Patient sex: M
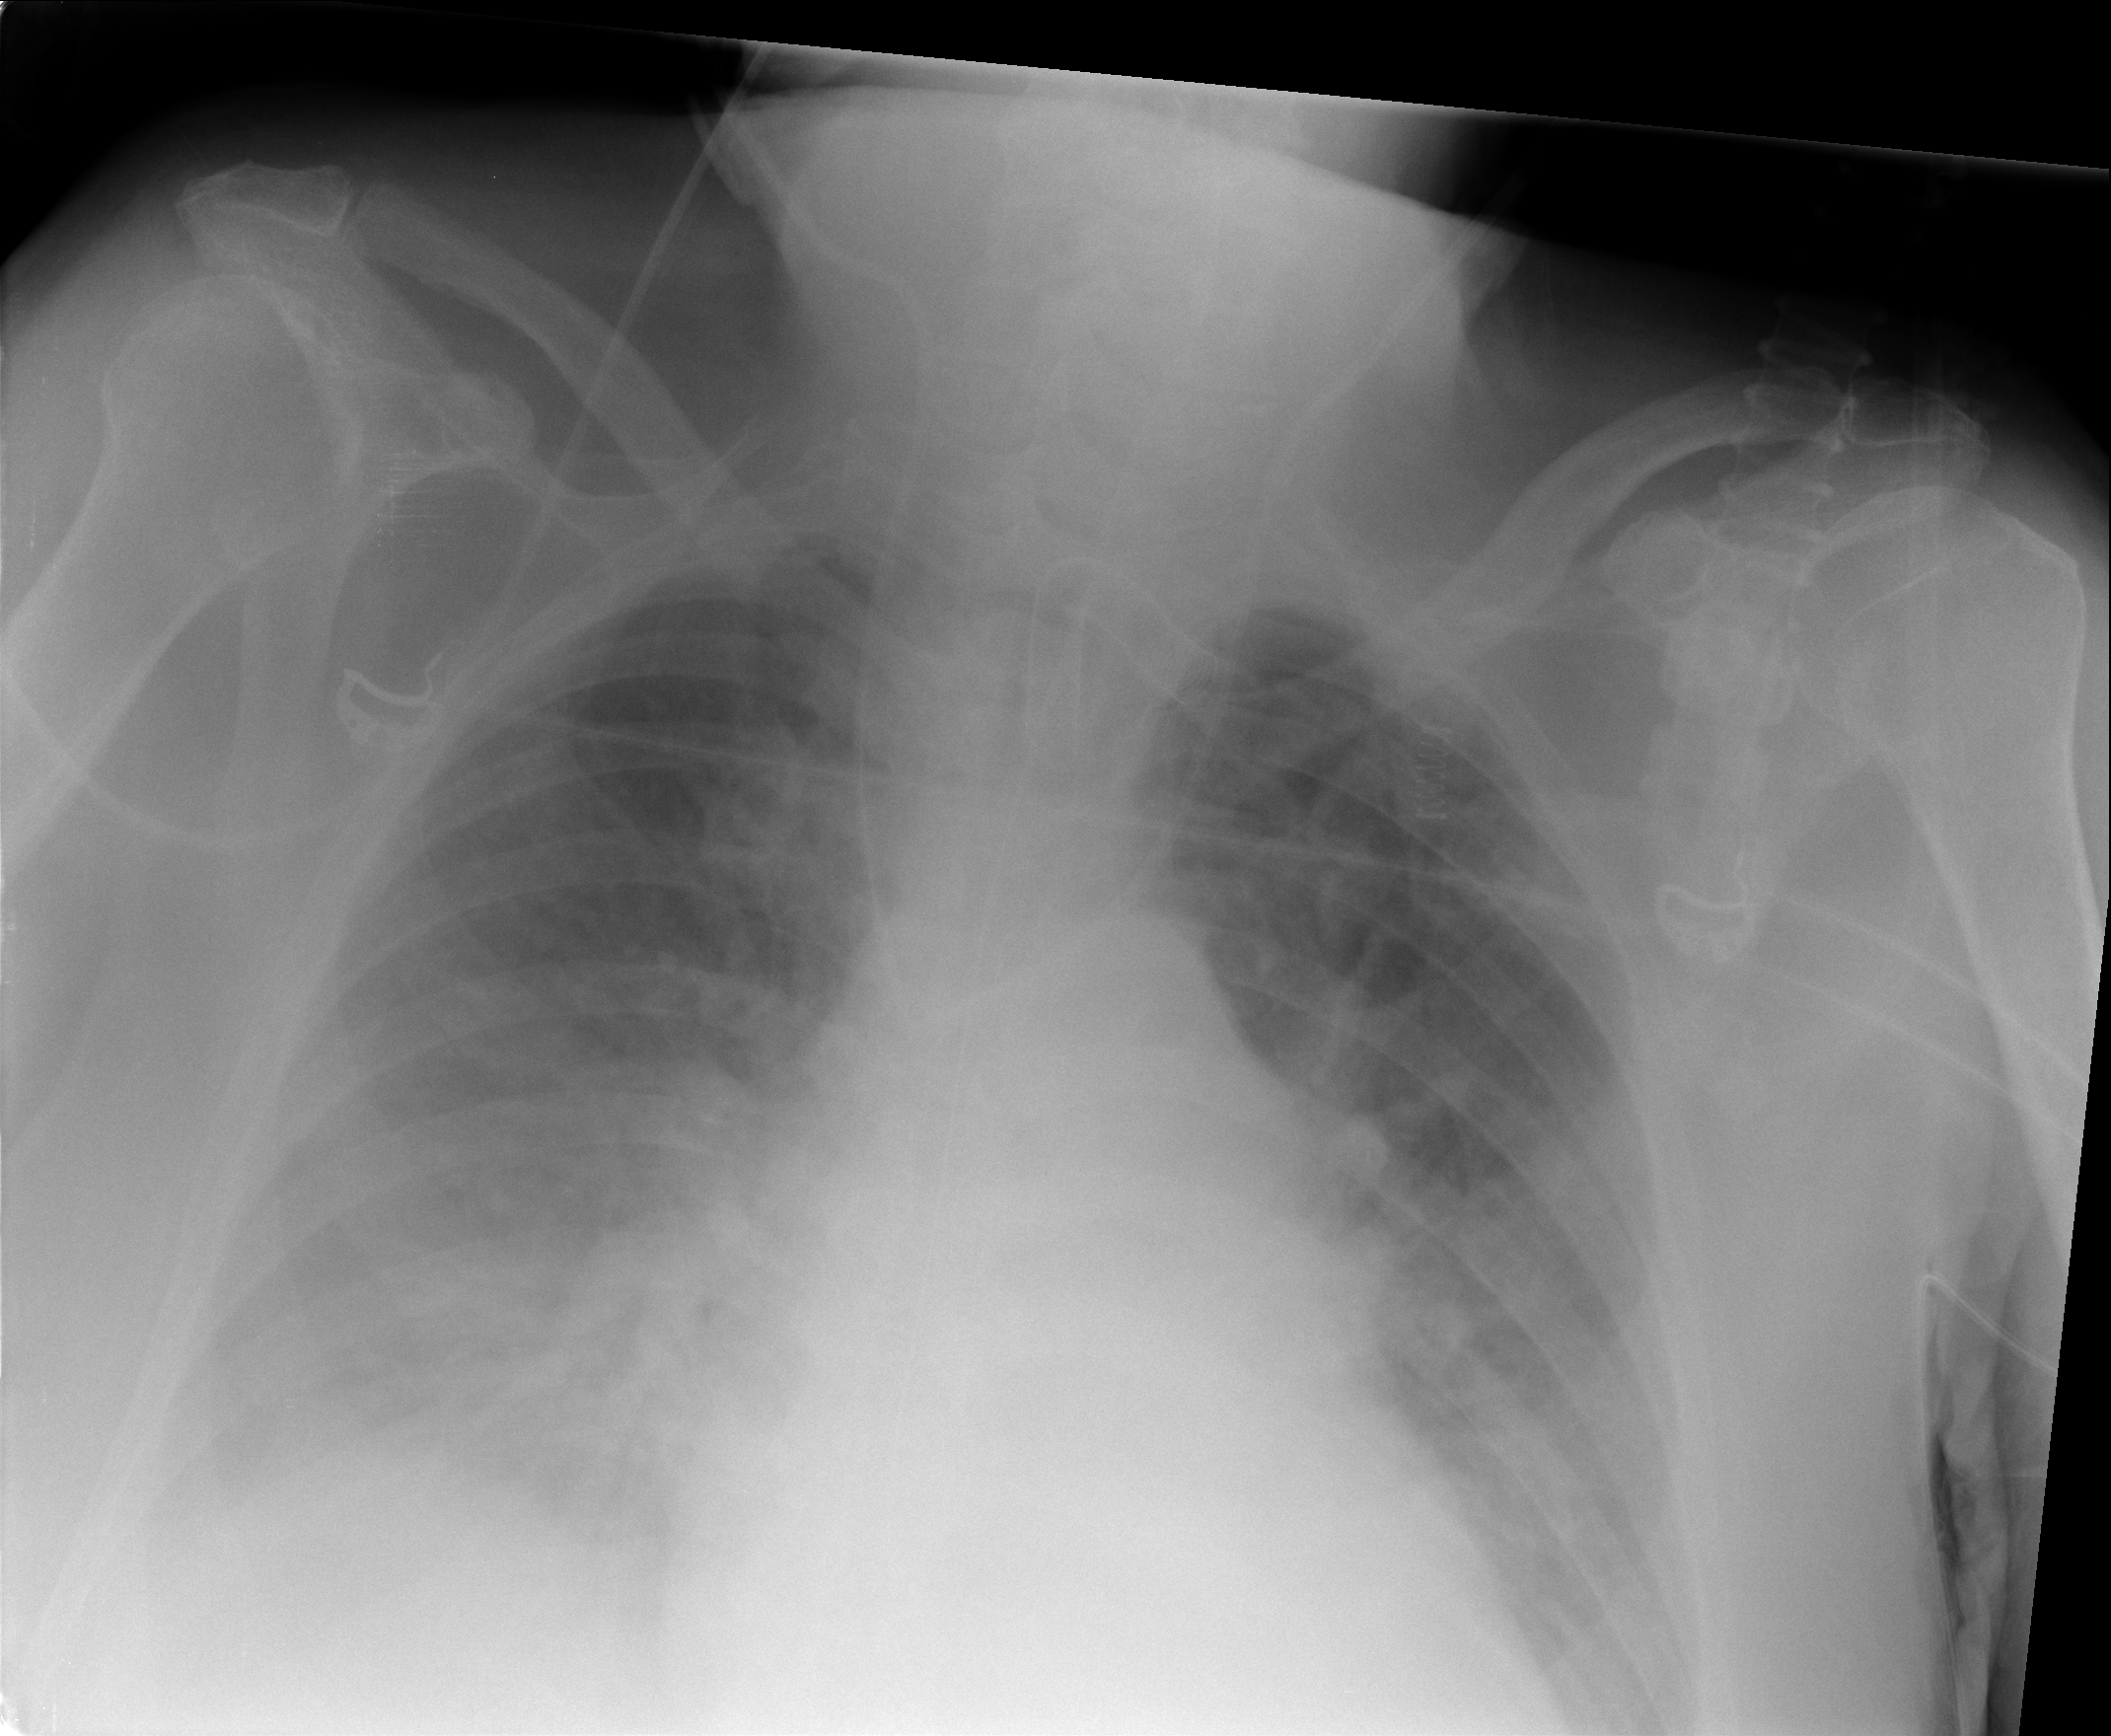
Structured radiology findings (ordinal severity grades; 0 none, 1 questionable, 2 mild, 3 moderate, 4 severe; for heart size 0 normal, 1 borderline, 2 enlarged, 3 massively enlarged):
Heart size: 2
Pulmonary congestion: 2
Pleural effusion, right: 2
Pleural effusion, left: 2
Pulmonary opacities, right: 2
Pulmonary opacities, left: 2
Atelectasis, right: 2
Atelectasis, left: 0